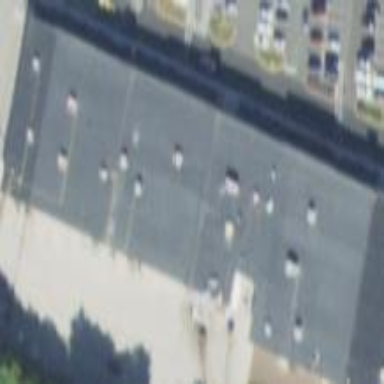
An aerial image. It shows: Commercial building.